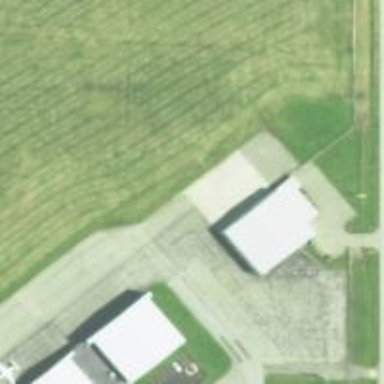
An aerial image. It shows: View of taxiway at the airport.